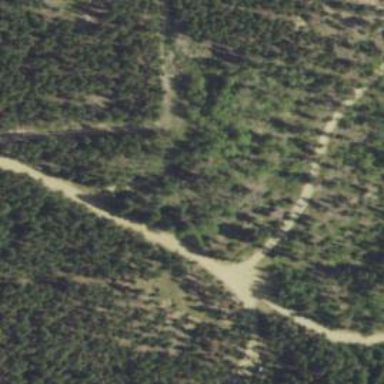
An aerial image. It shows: Driveway classified as service road with grade2 track type.